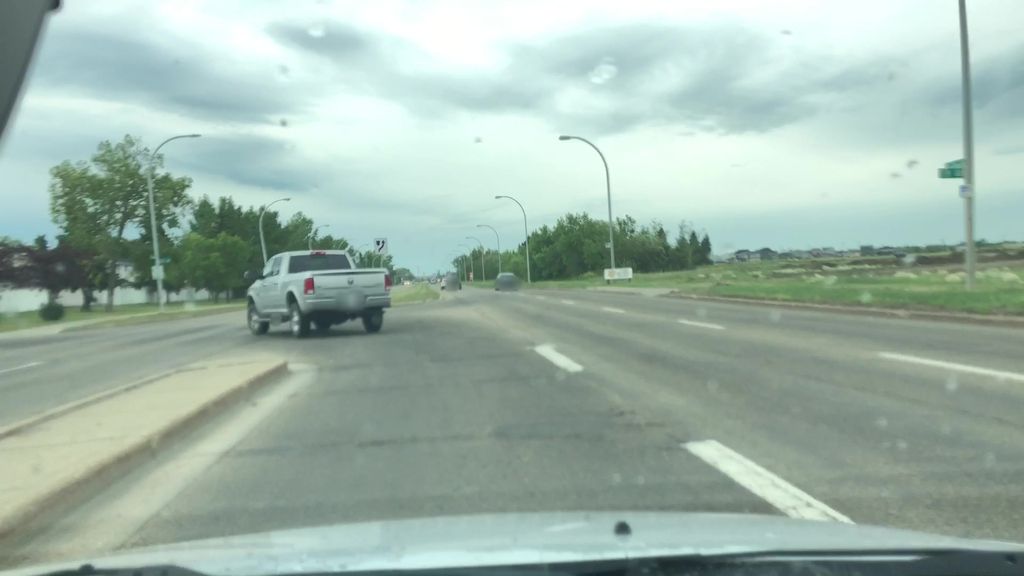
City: edmonton